Chest X-ray. View position: PA
Patient age: 51
Patient sex: F
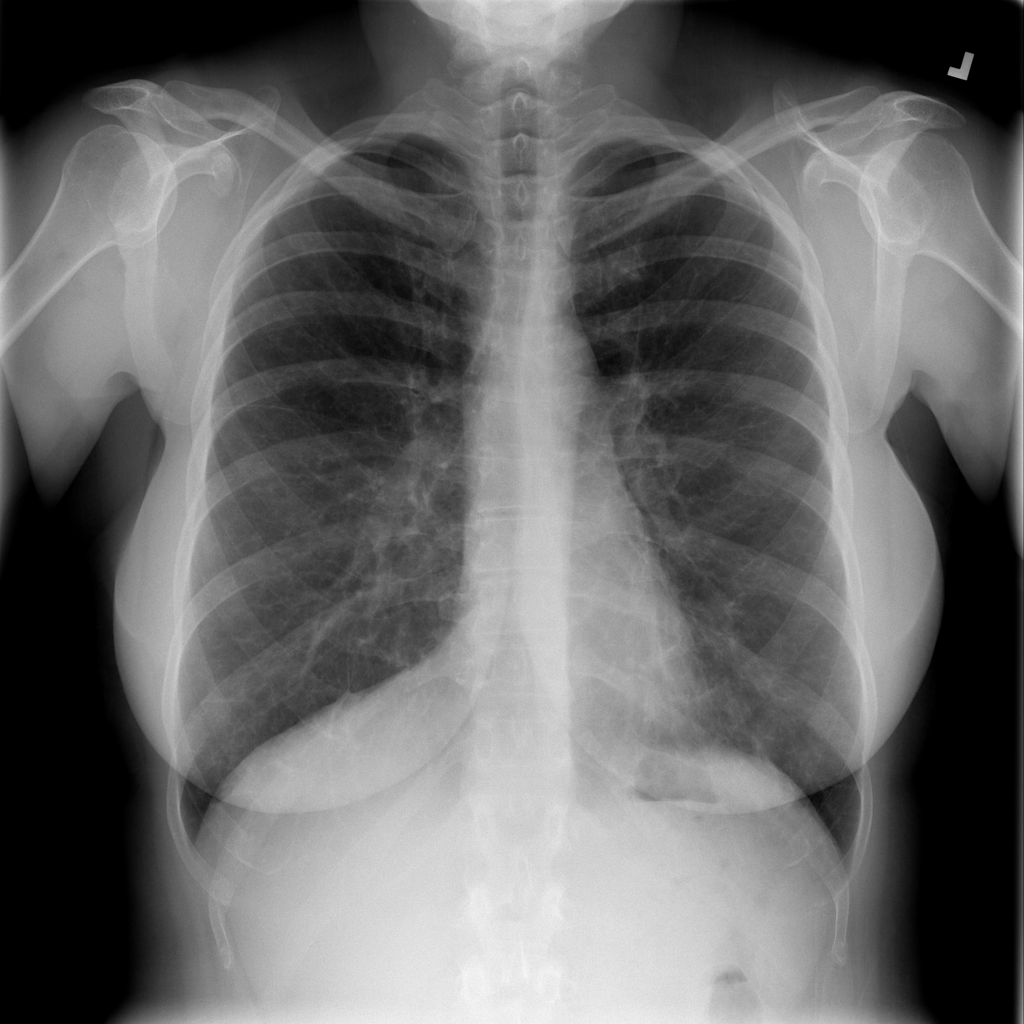
Finding: Pneumothorax